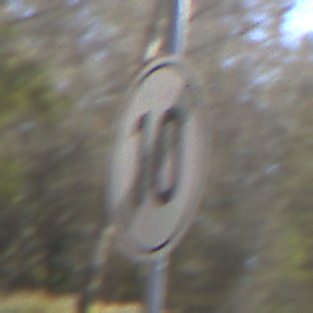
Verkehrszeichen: EndeGeschwindigkeit10
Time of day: MorningAfternoon
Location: Outdoor (Nature)
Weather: Clear
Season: Winter
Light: Natural